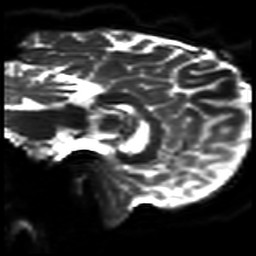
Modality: DWI
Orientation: sagittal
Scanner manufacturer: philips
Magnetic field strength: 7 T
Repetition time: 9.612 s
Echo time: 0.073 s